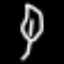
Label: leaf